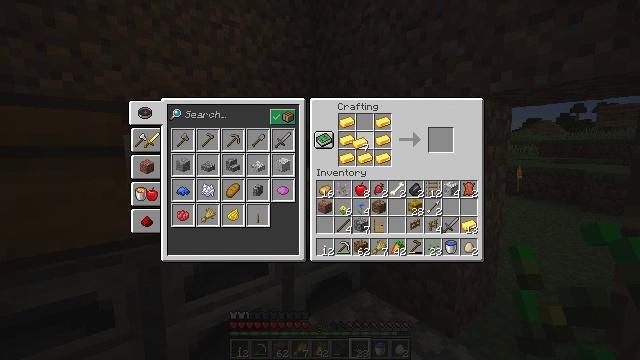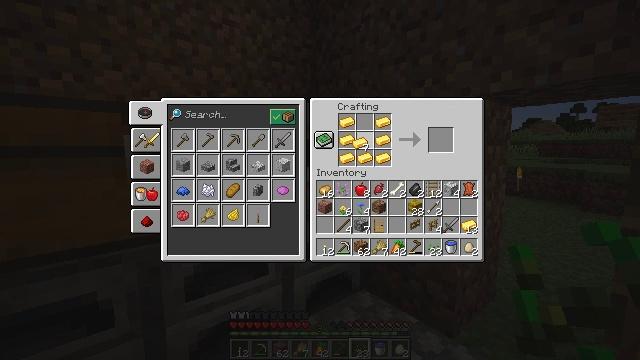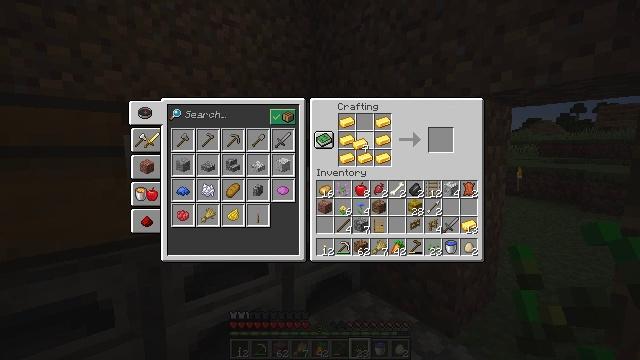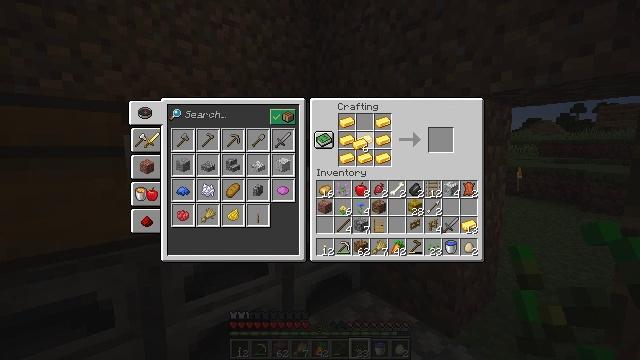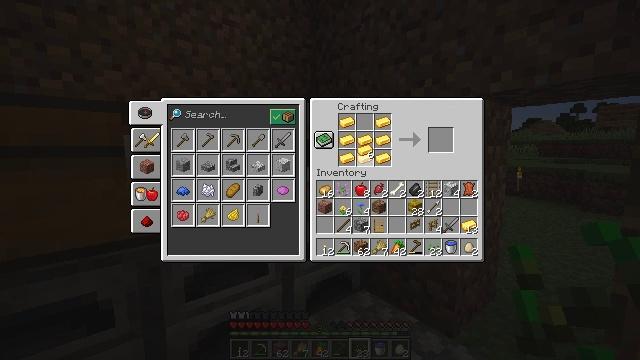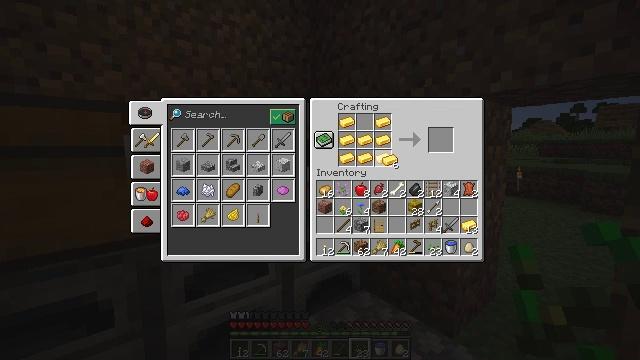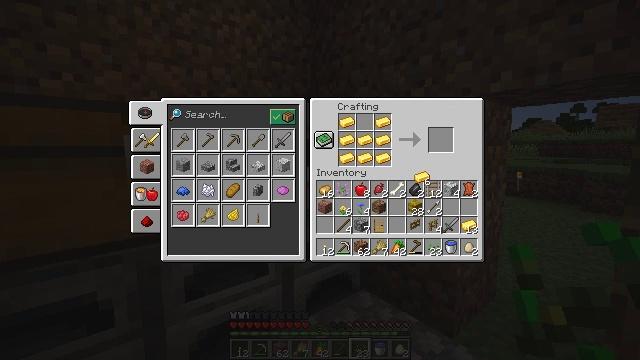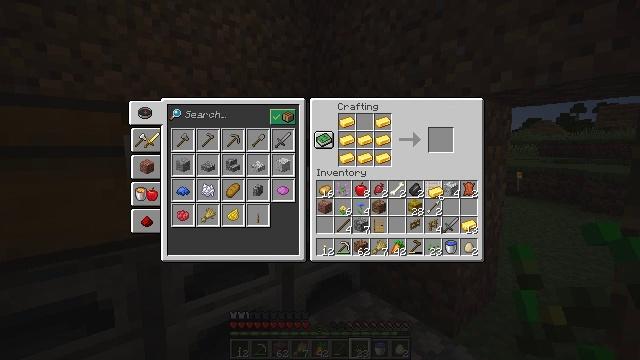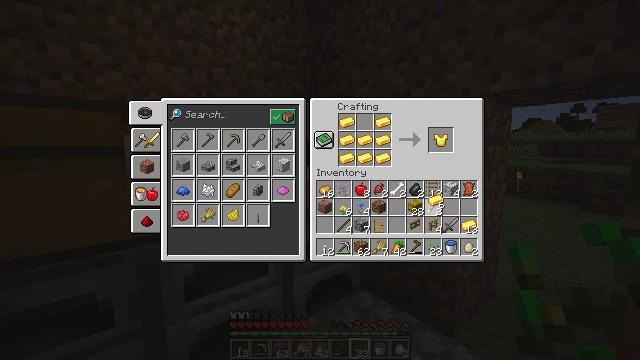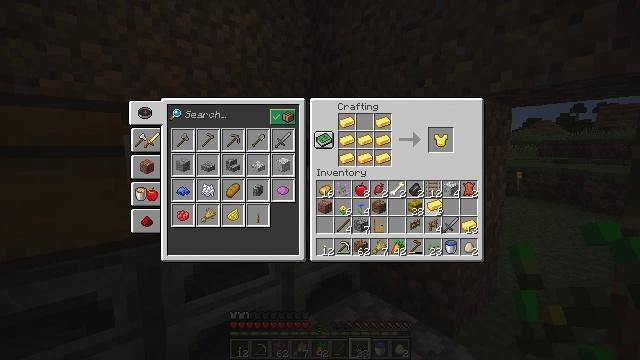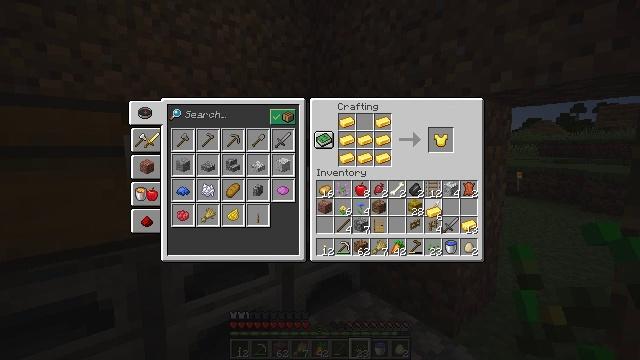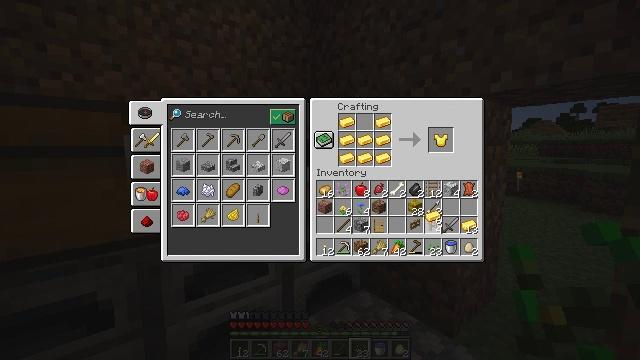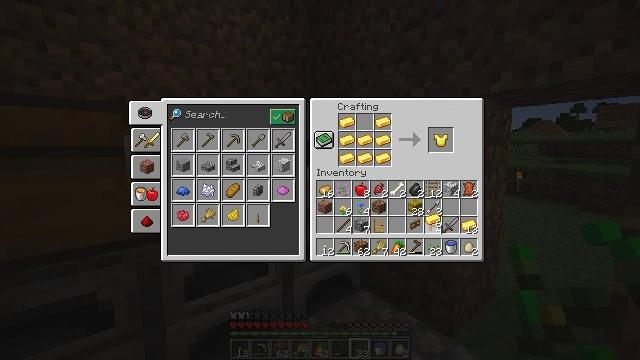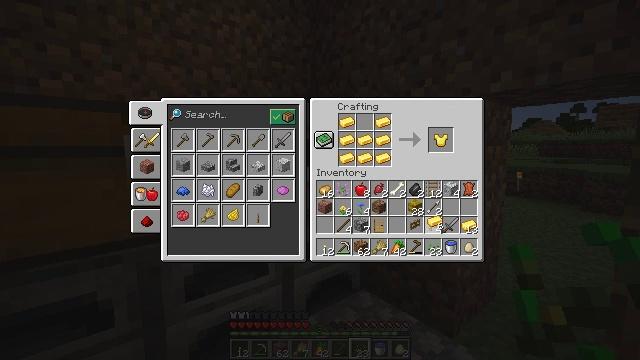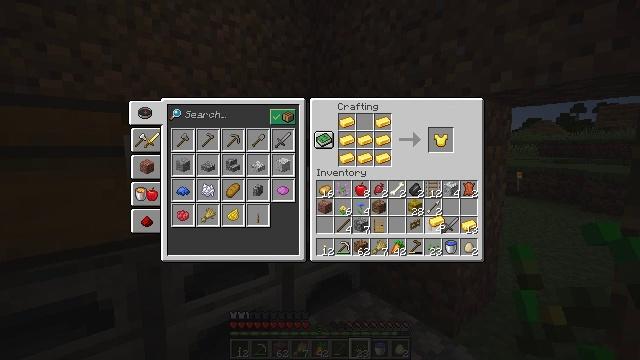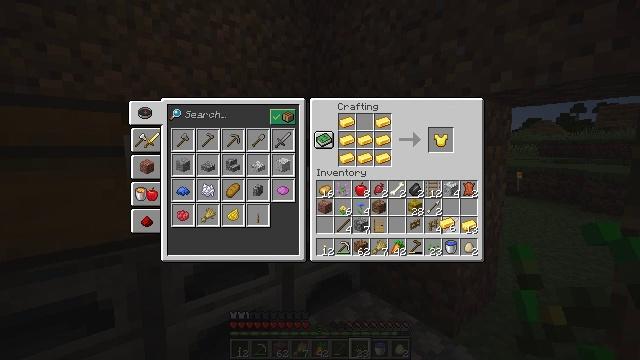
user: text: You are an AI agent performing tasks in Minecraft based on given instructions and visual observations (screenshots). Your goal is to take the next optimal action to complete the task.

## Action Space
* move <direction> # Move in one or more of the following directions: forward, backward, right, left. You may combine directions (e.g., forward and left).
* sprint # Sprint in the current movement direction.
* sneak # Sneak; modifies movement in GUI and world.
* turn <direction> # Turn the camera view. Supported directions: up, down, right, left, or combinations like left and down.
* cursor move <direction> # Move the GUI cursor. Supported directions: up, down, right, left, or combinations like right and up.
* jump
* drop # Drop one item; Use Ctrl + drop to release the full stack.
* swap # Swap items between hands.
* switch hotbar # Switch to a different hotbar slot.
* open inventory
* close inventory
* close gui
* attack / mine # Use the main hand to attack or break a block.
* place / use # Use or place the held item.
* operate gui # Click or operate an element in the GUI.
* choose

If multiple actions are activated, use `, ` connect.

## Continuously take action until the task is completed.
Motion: motion action
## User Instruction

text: Get a golden chestplate by crafting with gold ingots.
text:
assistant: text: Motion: use / place
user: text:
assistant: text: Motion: use / place
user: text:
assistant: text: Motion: no_op
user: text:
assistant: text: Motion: no_op
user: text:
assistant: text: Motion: turn right and down
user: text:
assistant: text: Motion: turn right and down
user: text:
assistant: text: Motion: turn right and down
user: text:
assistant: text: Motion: turn down
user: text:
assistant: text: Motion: no_op
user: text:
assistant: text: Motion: turn down
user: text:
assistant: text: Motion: no_op
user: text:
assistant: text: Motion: no_op
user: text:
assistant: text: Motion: no_op
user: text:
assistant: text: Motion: no_op
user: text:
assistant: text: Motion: turn right
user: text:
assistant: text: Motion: turn right
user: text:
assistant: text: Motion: no_op
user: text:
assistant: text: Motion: no_op
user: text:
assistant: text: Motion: no_op
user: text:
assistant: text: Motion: no_op
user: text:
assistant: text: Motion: no_op
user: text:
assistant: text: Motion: no_op
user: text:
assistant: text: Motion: no_op
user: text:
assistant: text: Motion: no_op
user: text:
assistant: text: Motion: no_op
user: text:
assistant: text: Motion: attack / mine
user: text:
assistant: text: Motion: attack / mine
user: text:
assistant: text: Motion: attack / mine
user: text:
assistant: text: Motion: no_op
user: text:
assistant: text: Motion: no_op